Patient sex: M
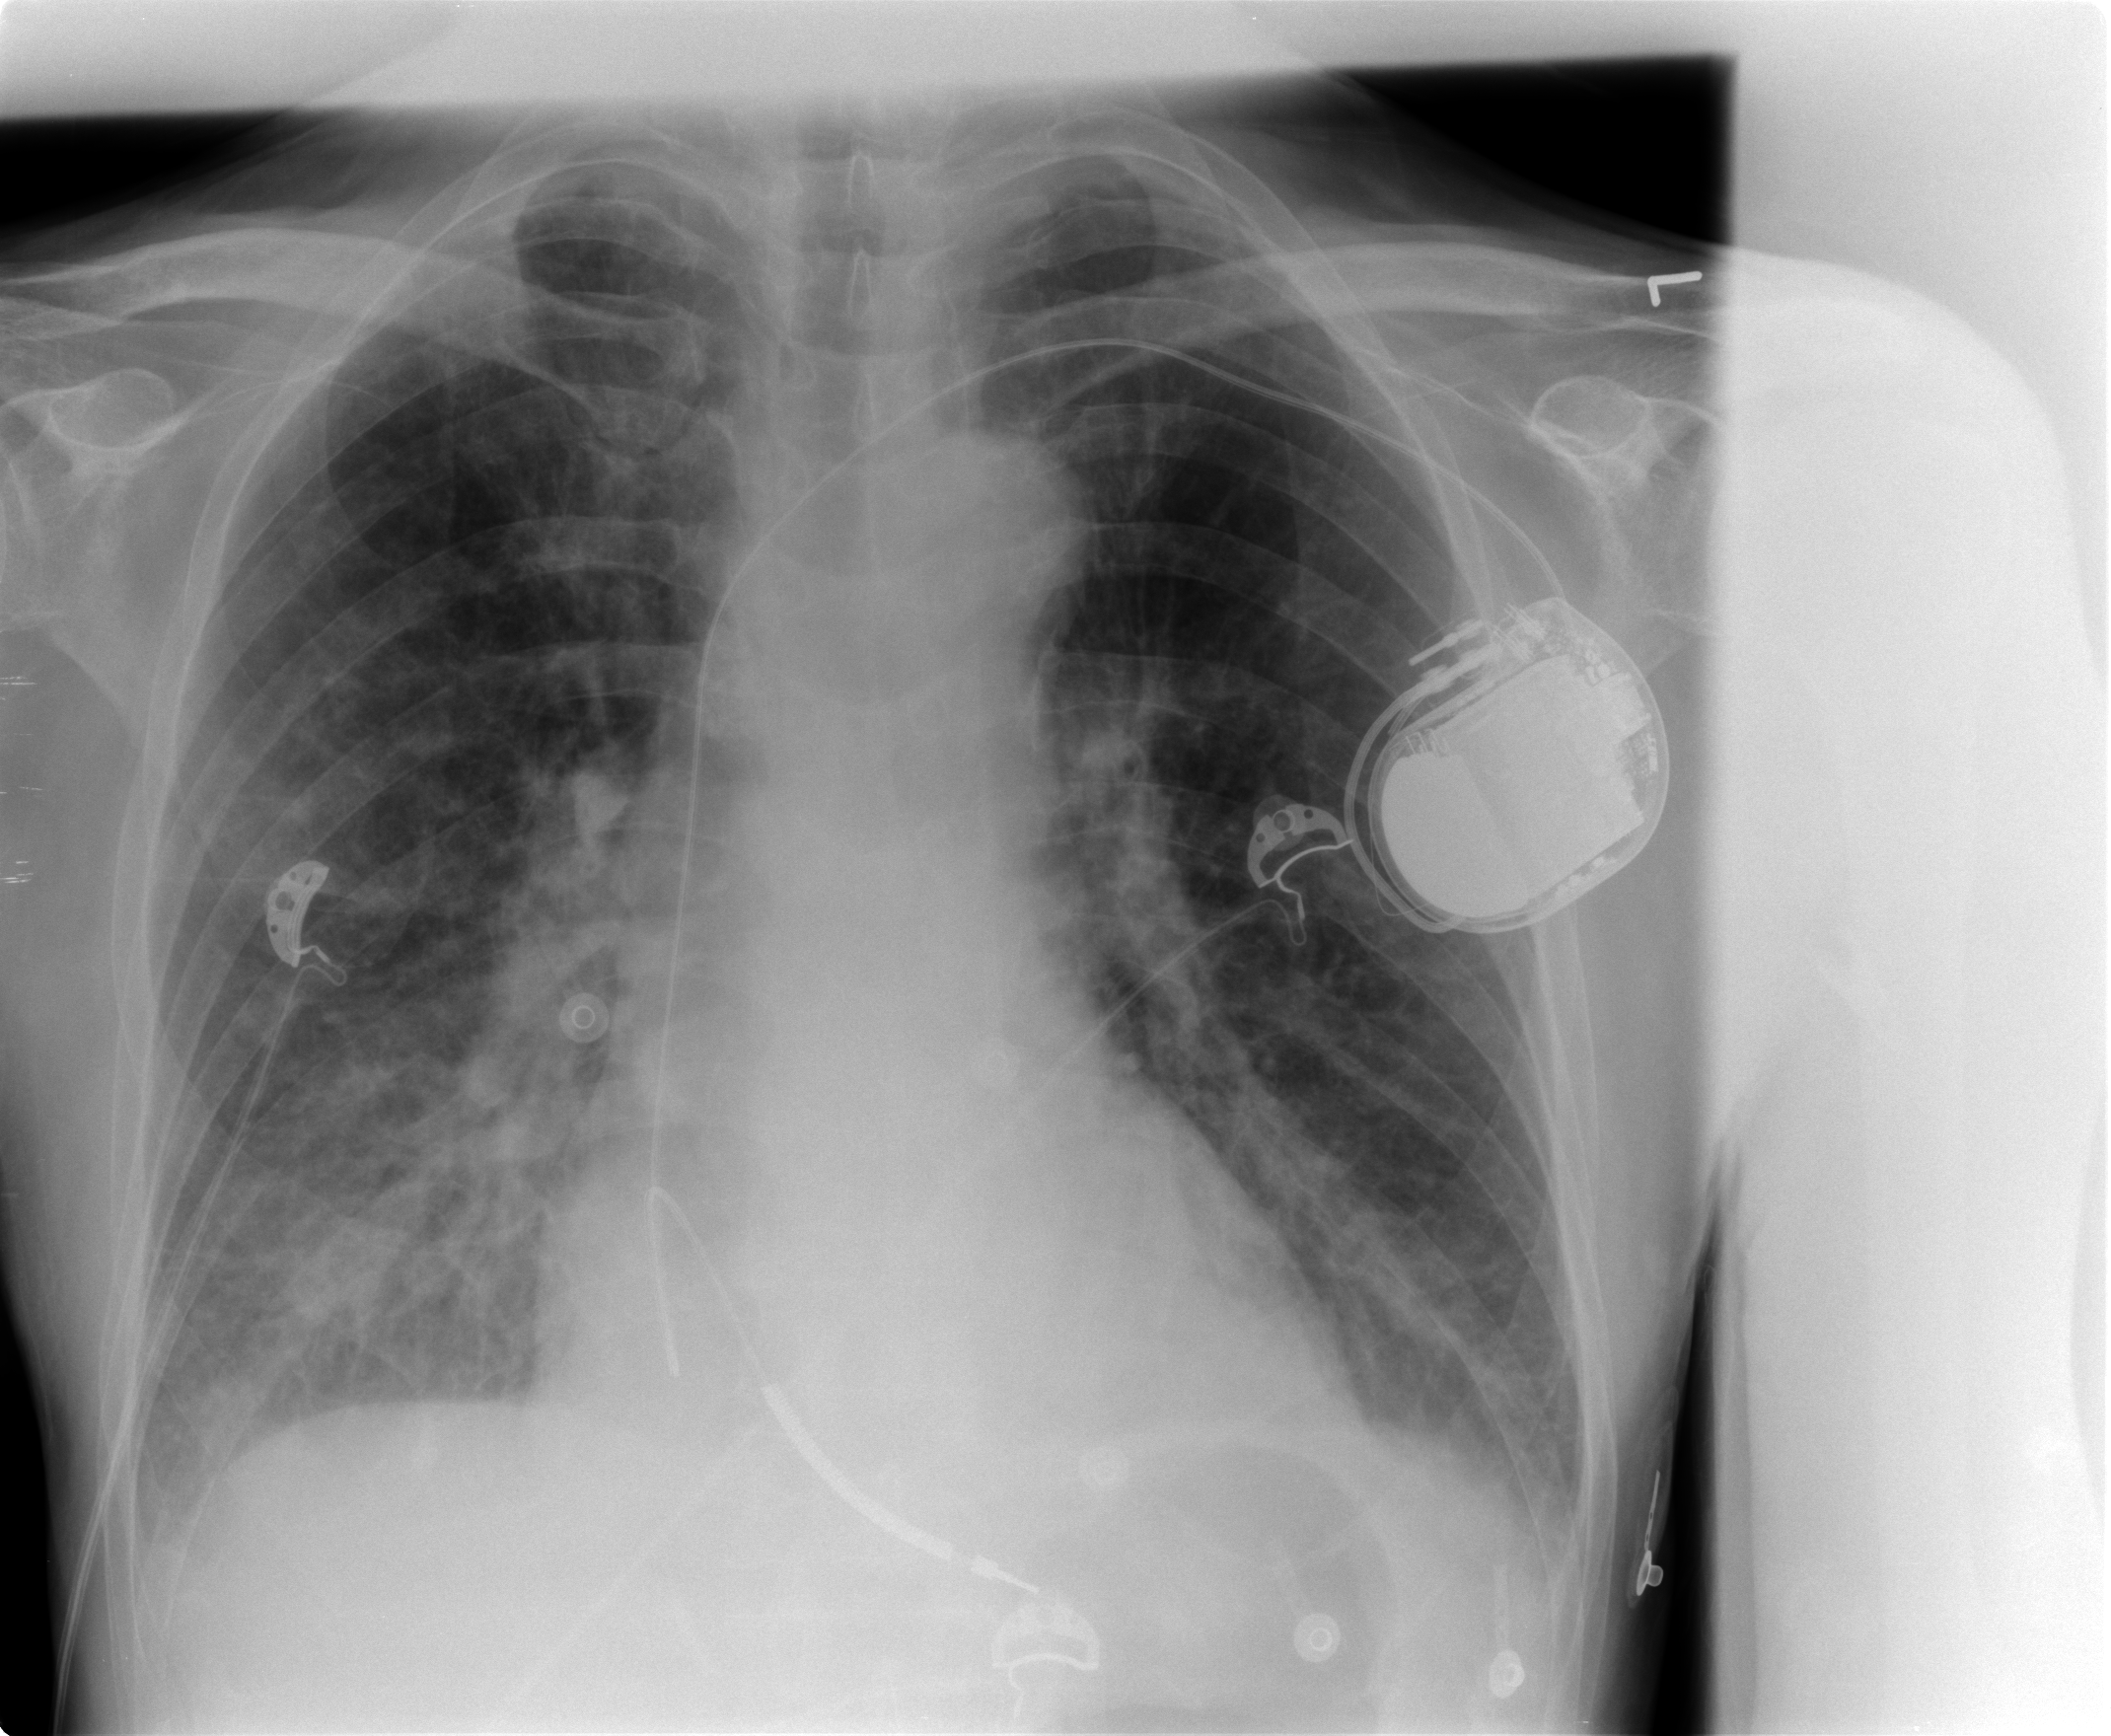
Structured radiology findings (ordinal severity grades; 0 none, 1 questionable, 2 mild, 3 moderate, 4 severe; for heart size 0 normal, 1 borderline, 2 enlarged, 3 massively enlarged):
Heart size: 1
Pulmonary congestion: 1
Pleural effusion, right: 2
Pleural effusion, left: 1
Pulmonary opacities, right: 2
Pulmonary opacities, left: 0
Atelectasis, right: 2
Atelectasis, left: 0